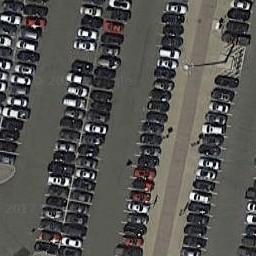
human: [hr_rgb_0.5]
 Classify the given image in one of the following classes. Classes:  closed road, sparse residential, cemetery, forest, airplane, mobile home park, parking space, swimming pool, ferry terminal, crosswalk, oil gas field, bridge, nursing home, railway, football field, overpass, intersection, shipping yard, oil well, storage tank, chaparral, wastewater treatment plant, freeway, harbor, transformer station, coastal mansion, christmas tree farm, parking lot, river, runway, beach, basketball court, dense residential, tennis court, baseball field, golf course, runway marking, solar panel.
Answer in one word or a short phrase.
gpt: parking lot